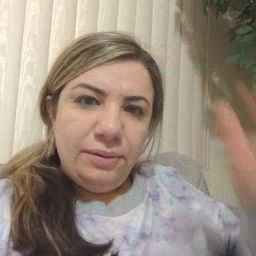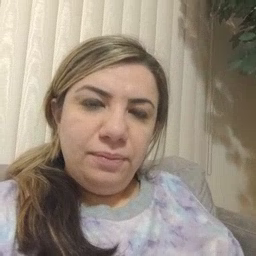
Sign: sick